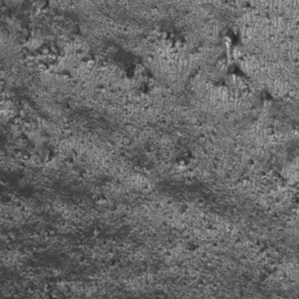
Label: frost